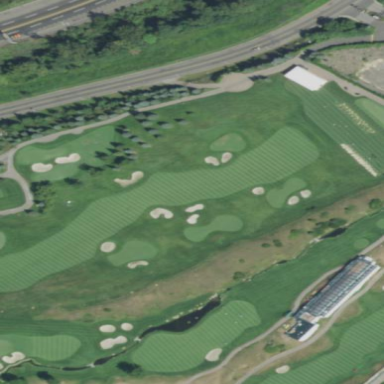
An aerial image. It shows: Rough grassy area used for golf.